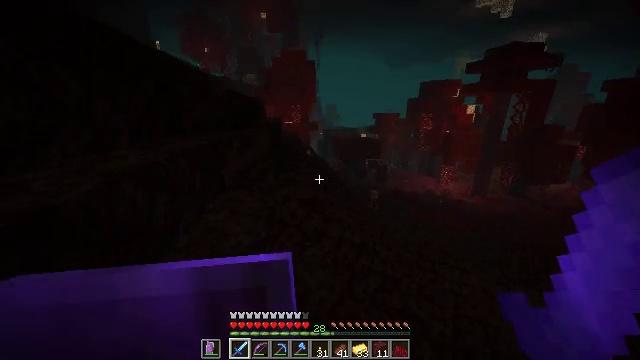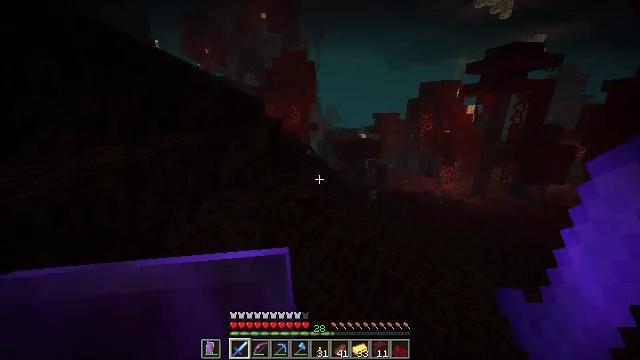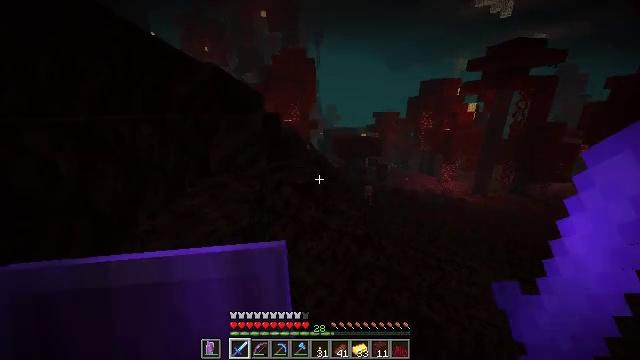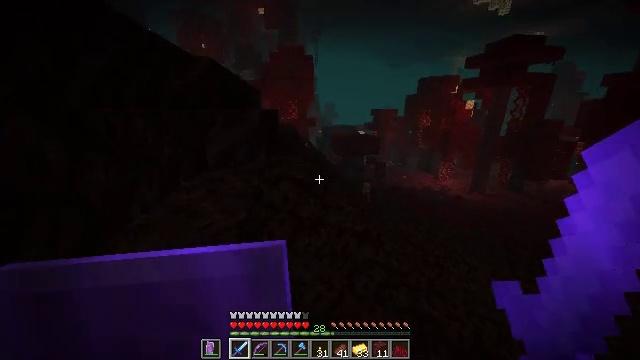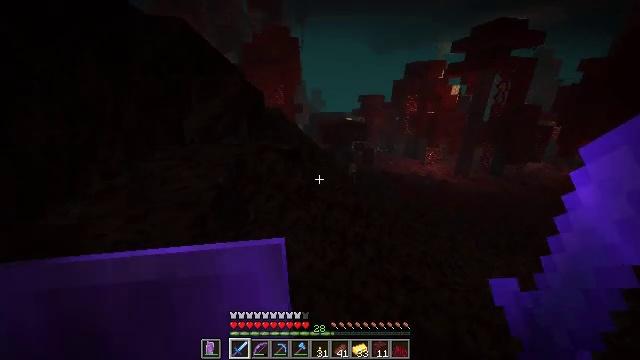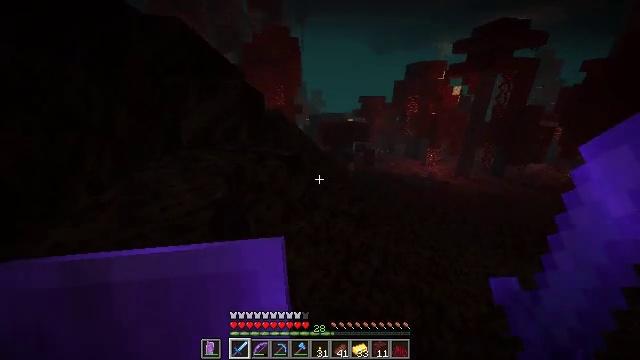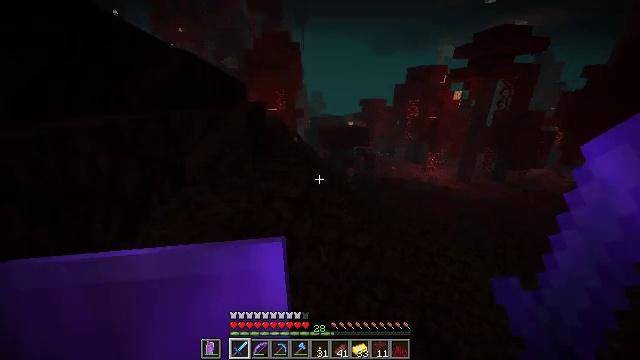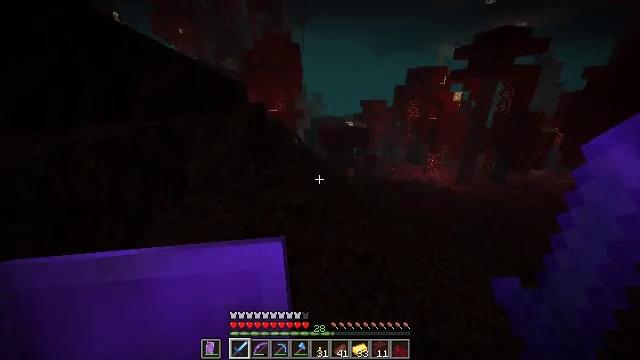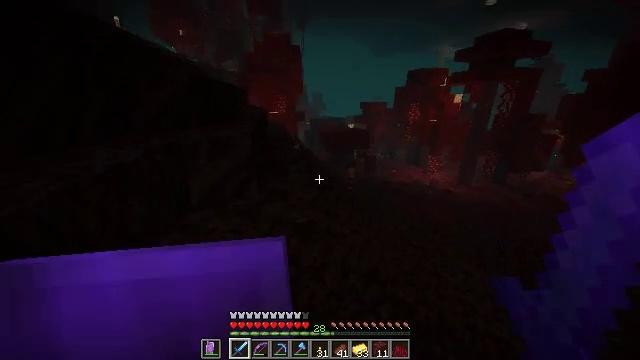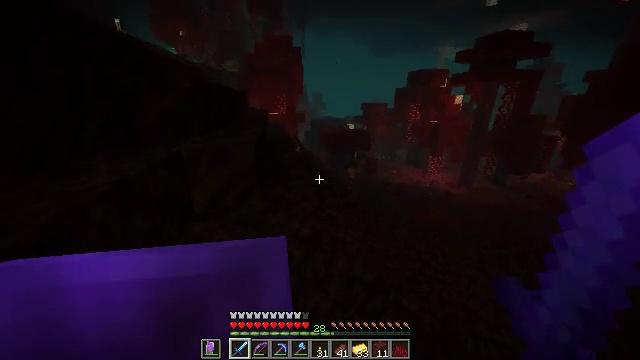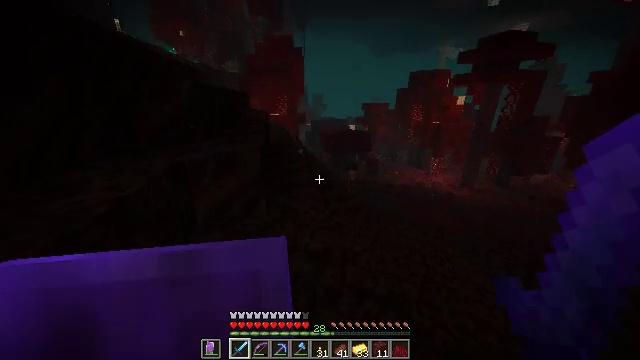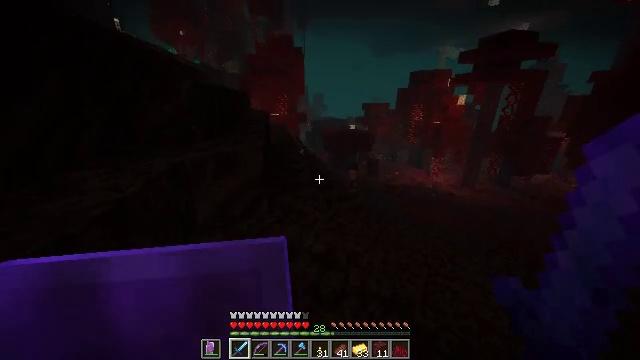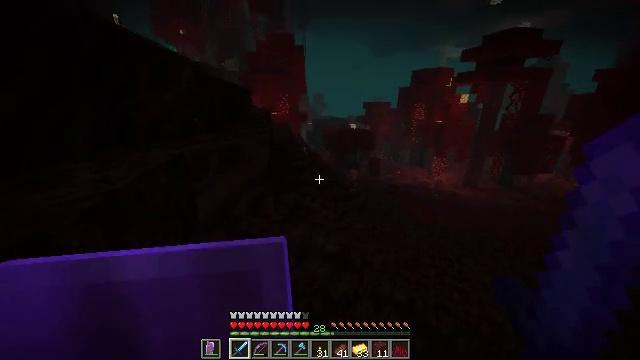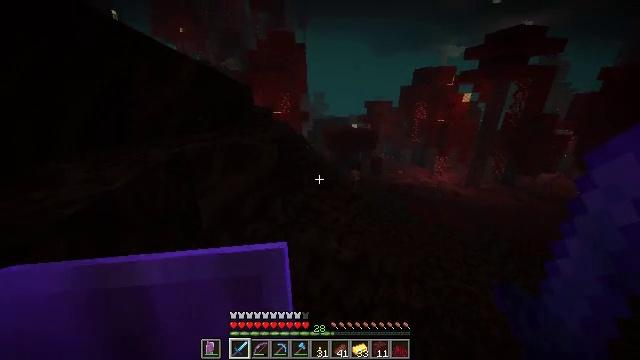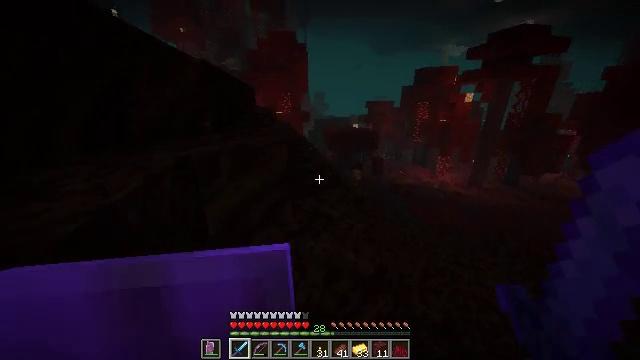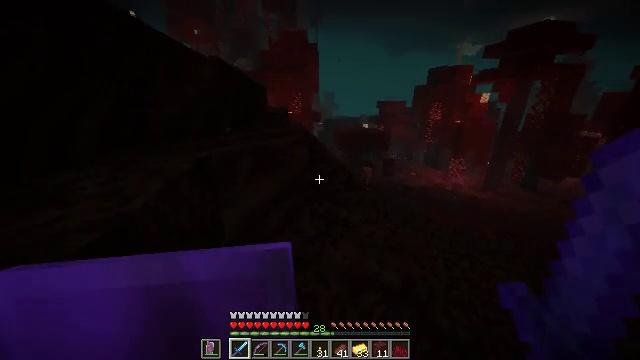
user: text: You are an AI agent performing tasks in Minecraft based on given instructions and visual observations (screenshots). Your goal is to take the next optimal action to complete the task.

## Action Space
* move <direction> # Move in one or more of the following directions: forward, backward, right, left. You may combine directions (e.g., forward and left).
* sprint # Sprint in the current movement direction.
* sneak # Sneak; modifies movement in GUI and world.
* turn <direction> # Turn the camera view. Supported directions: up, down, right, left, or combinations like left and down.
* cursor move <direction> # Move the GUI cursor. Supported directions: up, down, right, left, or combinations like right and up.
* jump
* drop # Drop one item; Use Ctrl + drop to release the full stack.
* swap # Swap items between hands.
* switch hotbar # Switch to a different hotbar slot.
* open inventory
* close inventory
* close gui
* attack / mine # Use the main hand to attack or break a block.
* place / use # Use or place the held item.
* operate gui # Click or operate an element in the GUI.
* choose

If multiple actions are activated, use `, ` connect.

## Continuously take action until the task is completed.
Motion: motion action
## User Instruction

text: Remove the torch from its spot.
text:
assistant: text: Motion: move forward, jump
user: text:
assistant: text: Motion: move forward, jump
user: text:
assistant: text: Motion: move forward, jump
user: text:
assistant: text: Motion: move forward and move left, turn right and down, jump
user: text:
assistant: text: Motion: move forward and move left, jump
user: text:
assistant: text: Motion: move forward and move left, jump
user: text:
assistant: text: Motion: move forward and move left
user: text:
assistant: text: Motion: move forward and move left
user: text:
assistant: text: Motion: move forward and move left
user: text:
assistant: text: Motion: move forward and move left
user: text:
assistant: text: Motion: move forward and move left
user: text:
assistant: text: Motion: move forward and move left
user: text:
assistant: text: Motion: move forward and move left
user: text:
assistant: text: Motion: move forward and move left
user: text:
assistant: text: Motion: move forward and move left, turn left
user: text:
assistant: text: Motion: move forward, turn left
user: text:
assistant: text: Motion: move forward
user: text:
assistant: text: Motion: move forward
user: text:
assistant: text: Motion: move forward, jump
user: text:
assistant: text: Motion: move forward, jump
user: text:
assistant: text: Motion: move forward, turn left and up, jump
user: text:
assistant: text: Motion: move forward, jump
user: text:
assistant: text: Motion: move forward, jump
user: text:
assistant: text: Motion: move forward, turn left
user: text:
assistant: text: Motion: move forward, turn left and up
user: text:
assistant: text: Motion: move forward, turn left and up
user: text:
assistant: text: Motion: move forward
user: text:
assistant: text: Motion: move forward
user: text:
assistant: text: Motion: move forward
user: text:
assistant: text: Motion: move forward